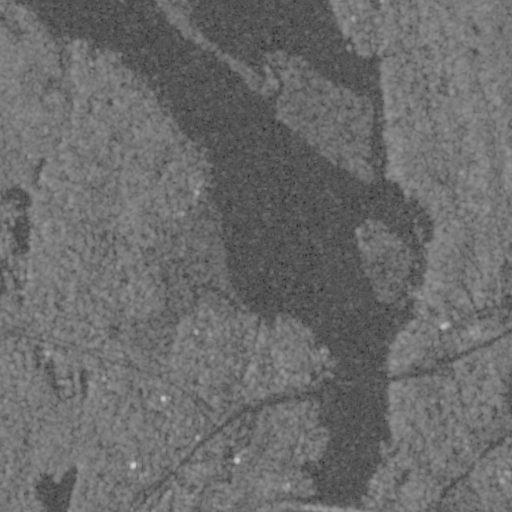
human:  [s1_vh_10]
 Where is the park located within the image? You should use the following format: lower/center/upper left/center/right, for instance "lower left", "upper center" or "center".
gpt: The park is located in the lower of the image.
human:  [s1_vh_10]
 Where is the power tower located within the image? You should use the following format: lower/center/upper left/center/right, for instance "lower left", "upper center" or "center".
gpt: The power tower is located in the lower right of the image.
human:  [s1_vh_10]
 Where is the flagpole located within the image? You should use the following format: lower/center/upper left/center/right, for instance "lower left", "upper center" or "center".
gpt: The flagpole is located in the lower right of the image.
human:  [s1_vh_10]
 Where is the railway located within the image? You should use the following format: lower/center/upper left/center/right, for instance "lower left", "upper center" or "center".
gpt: The railway is located in the lower right of the image.
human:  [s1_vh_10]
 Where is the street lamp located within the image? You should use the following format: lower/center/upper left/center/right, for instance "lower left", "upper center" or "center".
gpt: The street lamp is located in the lower of the image.
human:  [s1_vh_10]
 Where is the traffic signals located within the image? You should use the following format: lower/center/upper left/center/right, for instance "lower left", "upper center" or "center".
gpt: The traffic signals is located in the lower right of the image.
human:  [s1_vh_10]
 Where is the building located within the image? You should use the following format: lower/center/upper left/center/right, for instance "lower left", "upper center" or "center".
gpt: There is no building in the image.

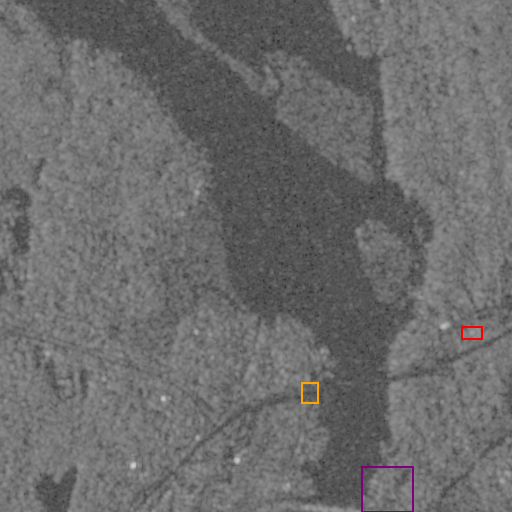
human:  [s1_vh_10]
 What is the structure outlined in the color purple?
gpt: The structure outlined in purple is a park.
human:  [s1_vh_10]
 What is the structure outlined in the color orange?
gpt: The structure outlined in orange is a parking lot.
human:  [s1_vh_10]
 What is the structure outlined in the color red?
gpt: The structure outlined in red is a building.
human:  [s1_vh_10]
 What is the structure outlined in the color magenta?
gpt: There is no magenta outline.